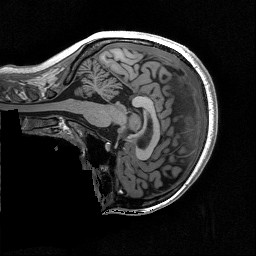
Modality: T1w
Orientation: sagittal